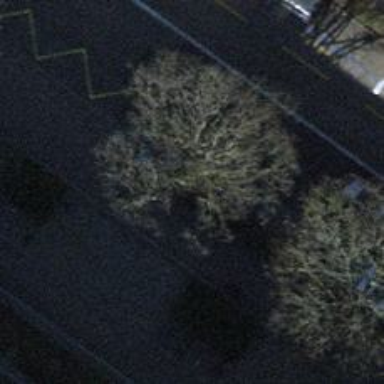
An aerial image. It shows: Avenue of trees.